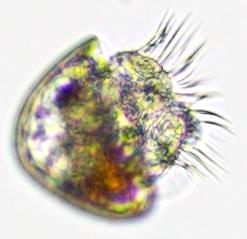
Label: Zooplankton